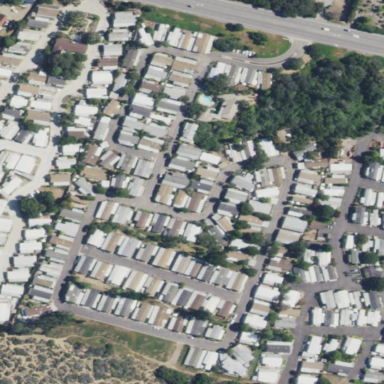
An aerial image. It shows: Residential area designated as mobile home park.